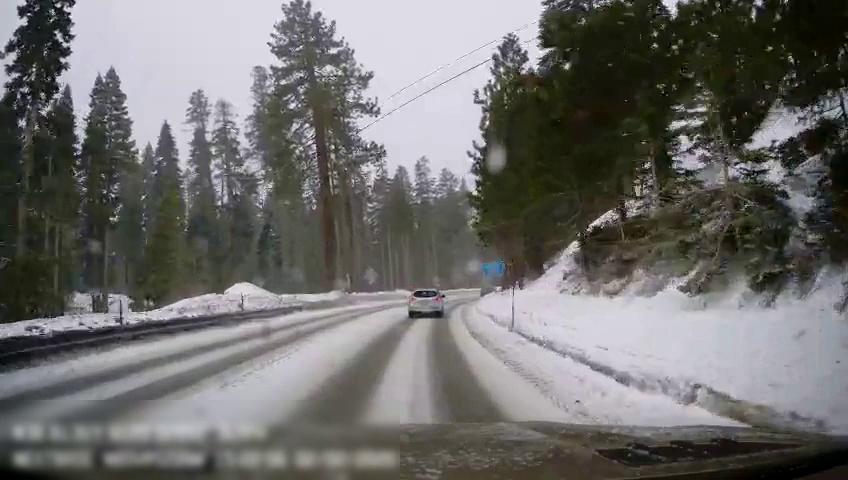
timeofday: Day
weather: Snowy
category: Drivable Space
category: Vehicles | SUV
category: Traffic | Signs
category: Traffic | Signs